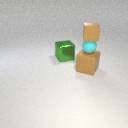
small brown rubber cube above small cyan rubber sphere